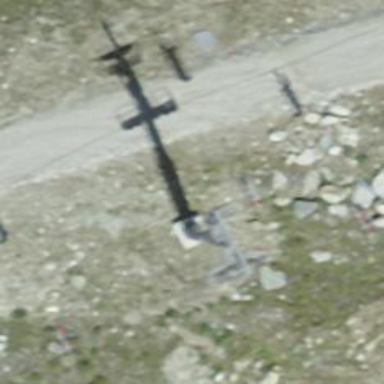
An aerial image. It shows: Pylon for aerialway.